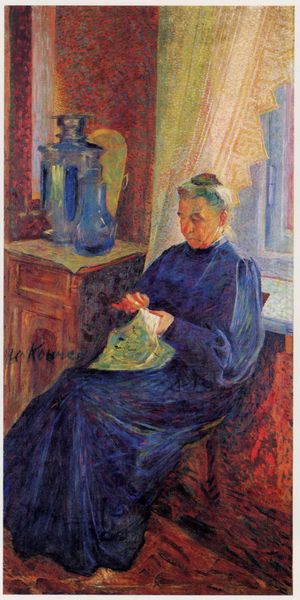
Titel: Ritratto di Sophie Popoff
Künstler: Umberto Boccioni
Institution: Privatbesitz
Schlagwörter: blau, flügel, schatten, gelb, grün, impressionismus, sitzen, braun, fenster, frau, frisur, glas, holz, kleid, licht, raum, stuhl, tisch, zimmer, dame, rot, tuch, expressionismus, alt, mütze, alte, gesicht, spitze, hände, porträt, signatur, spiegel, vorhang, boden, gewand, haare, interieur, stickerei, stoff, genre, kanne, krug, vase, dutt, kommode, schrank, sofa, divisionismus, italien, pointilismus, papst, duktus, gardine, gardinen, tapete, handarbeit, nähen, stricken, vasen, lichteinfall, nadel, nähend, sticken, faltenwurf, gefäß, fensterrahmen, tageslicht, sitzfigur, ganzfigur, karaffe, anrichte, handwerk, mönch, balu, schränkchen, alte frau, oma, fesnter, großmutter, näharbeit, komplementärfarben, karaffen, balla, näherei, stickend, ung, auqamarine, hekeln, stickt